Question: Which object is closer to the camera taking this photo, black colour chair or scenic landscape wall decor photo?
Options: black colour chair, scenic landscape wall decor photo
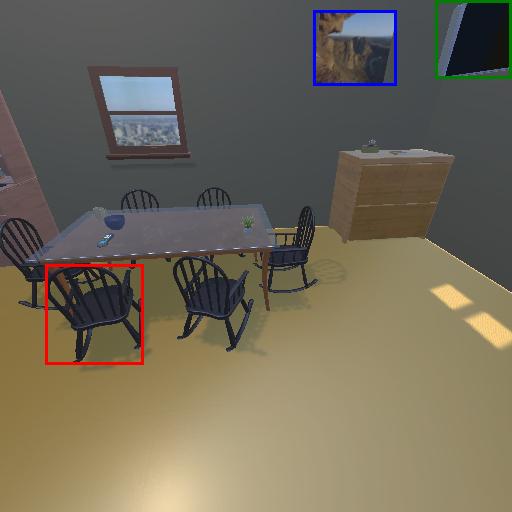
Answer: black colour chair